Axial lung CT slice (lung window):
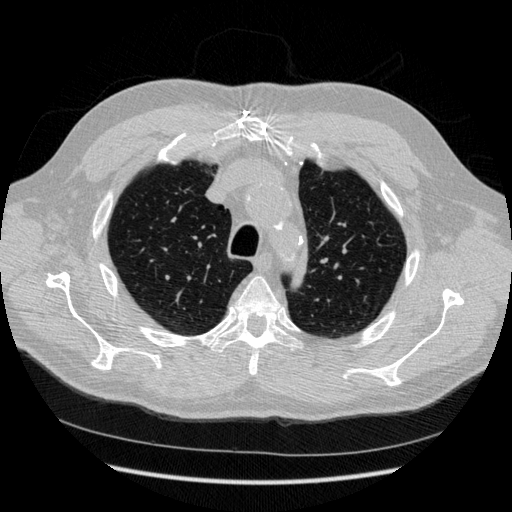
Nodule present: no